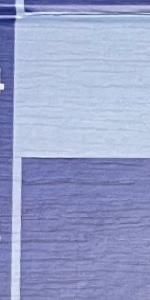
Label: Empty